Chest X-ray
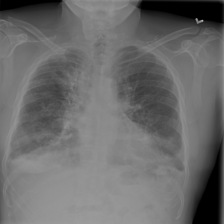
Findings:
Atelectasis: negative
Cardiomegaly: negative
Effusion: negative
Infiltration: negative
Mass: negative
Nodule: negative
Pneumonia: negative
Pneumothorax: negative
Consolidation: negative
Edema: negative
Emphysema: negative
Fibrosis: positive
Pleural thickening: negative
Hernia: negative